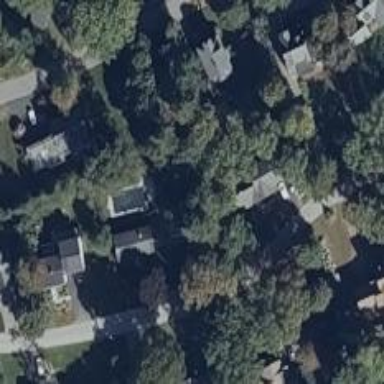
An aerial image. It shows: Neighborhood.